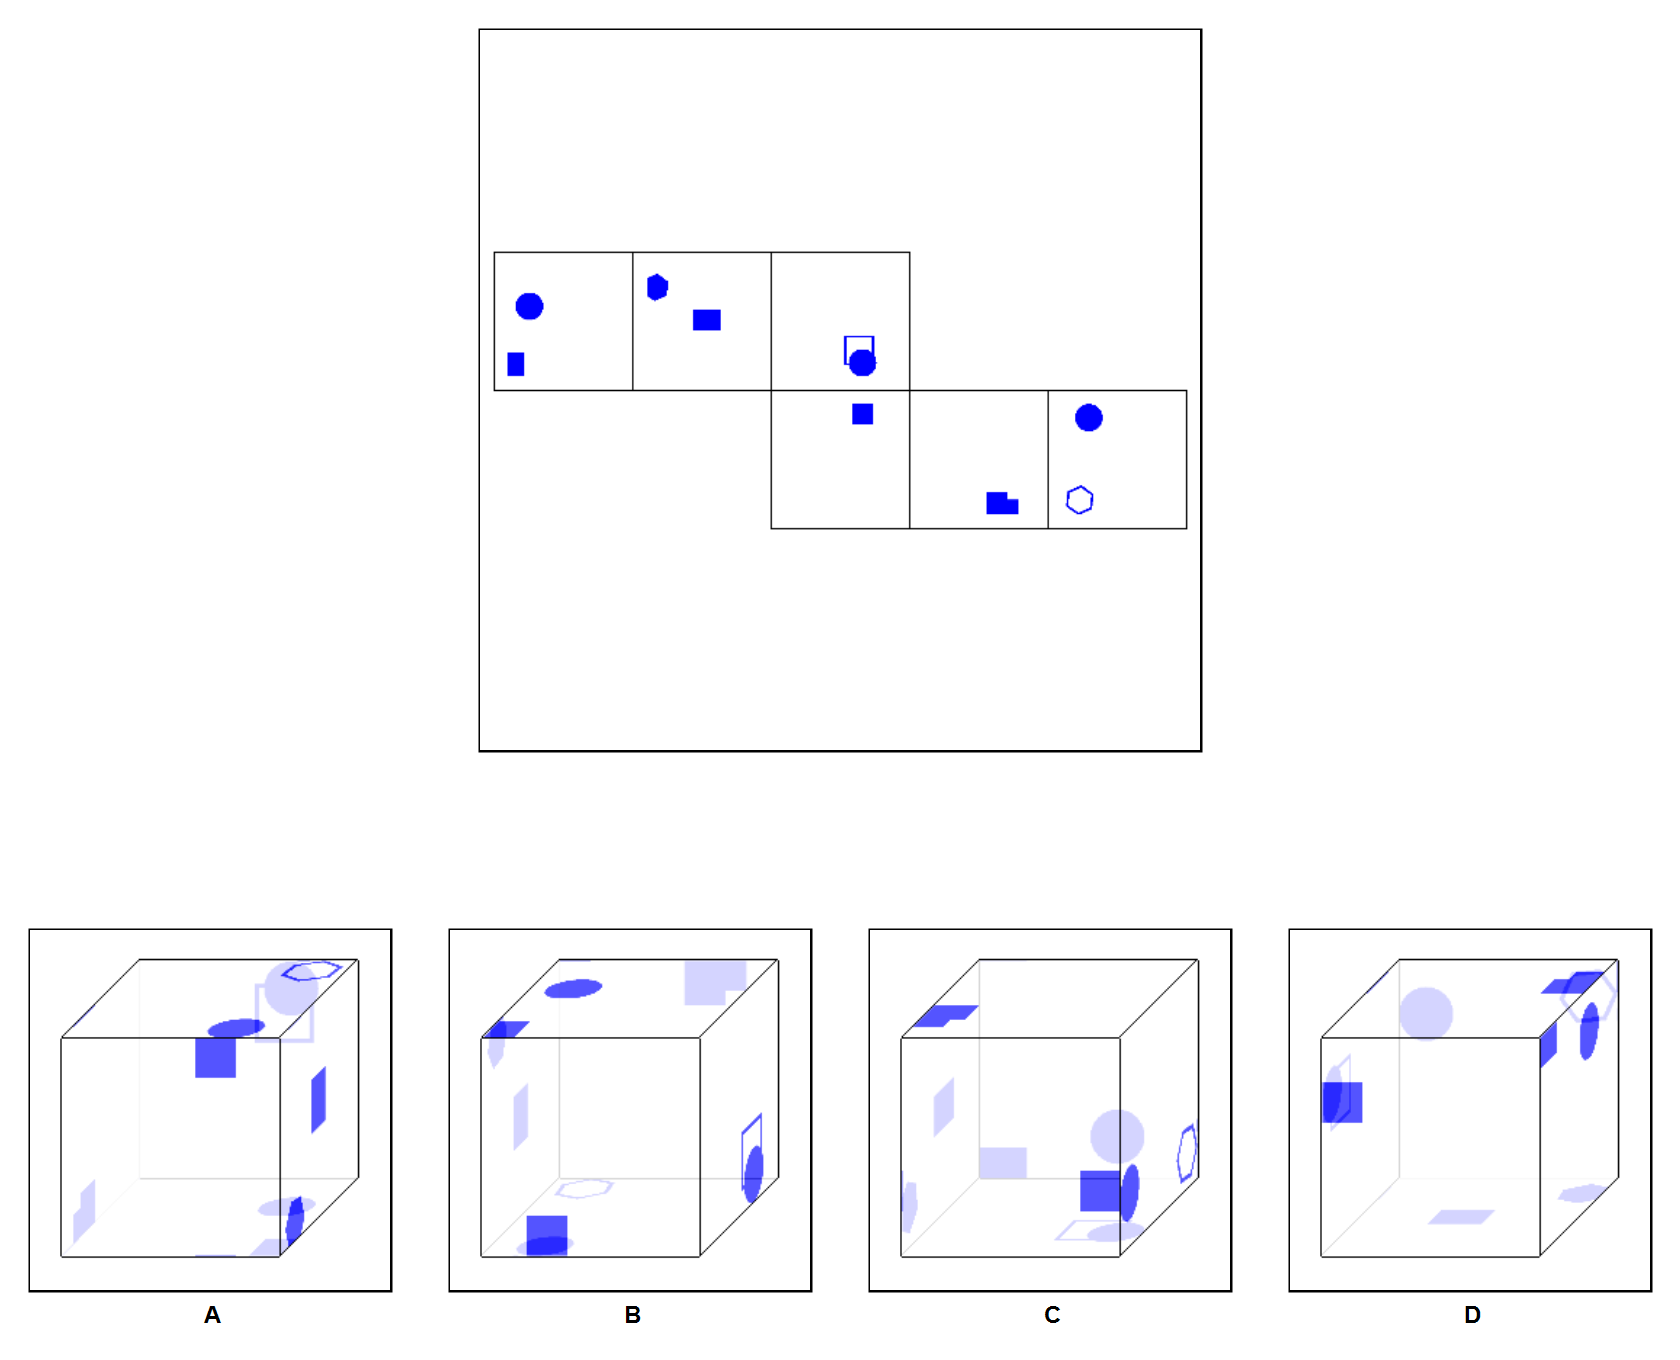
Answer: D